Field crop: maize
Growth stage: 2
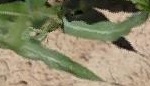
Species: maize